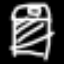
Label: bed